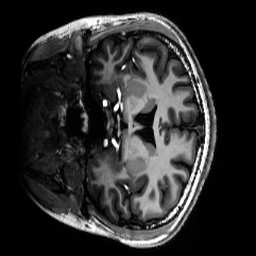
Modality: T1w
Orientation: coronal
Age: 22
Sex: female
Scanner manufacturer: siemens
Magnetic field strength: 6.98 T
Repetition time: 6 s
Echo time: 0.00299 s